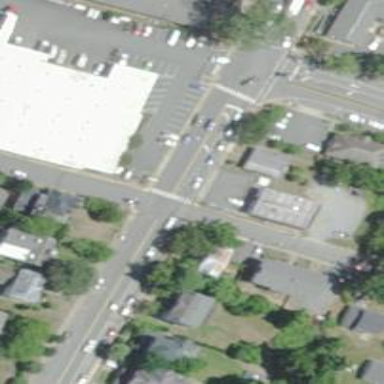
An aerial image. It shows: Crossing that is both unmarked and marked on the road.